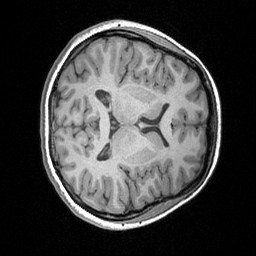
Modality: T1w
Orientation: axial
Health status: healthy